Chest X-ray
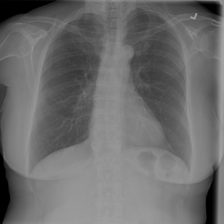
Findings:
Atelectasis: negative
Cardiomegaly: negative
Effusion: negative
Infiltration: negative
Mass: negative
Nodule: negative
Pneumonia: negative
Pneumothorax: negative
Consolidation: negative
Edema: negative
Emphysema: negative
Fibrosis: negative
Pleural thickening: negative
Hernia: negative